Field crop: maize
Growth stage: 2
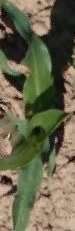
Species: maize